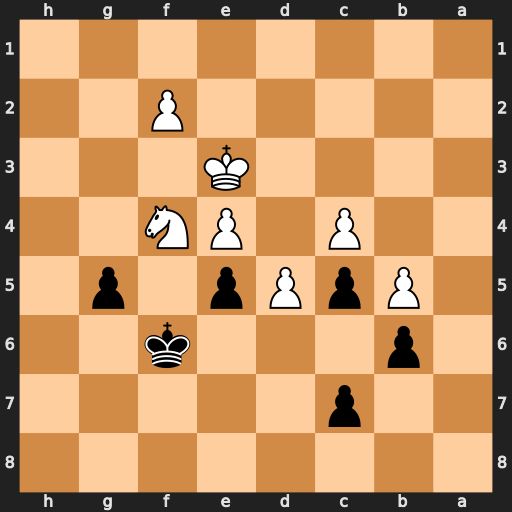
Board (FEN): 8/2p5/1p3k2/1PpPp1p1/2P1PN2/4K3/5P2/8
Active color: b
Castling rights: -
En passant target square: -
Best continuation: exf4+ Kf3 Ke5 Kg4 Kxe4